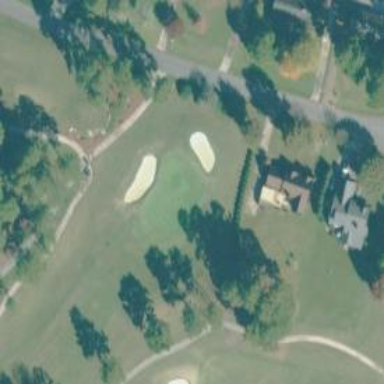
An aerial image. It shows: View of golf hole.